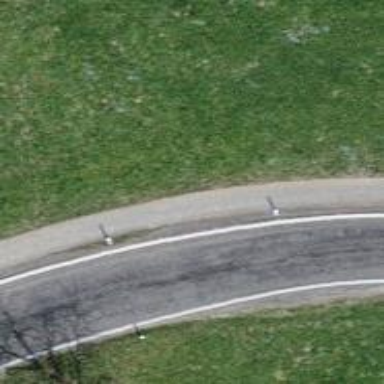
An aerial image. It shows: Asphalt cycleway.